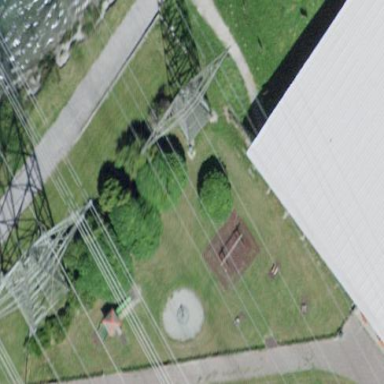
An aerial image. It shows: Playground area for leisure land.